Question:
I'm currently trying to get the styles to load for my index page and am not having any luck. The above illustrates my current file structure. DEBUG = True and I have run collectstatic to no avail. I'm assuming it's all a basic directory mapping issue, but can't seem to figure it out. Thanks in advance.
# settings
'''
STATIC_URL = '/static/'
STATIC_ROOT = os.path.join(BASE_DIR, 'static')
'''
# URLS
'''
from django.conf.urls import include, url
from django.contrib import admin
from homepage.views import main_page
from django.conf import settings
from django.conf.urls.static import static
urlpatterns = [
url(r'^$', main_page, name = 'home'),
url(r'^admin/', include(admin.site.urls)),
] + static(settings.STATIC_URL, document_root=settings.STATIC_ROOT)
'''
# html snippet
'''
{% load staticfiles %}
<link href="{% static 'css/style.css' %}" rel="stylesheet">
<link href="{% static 'css/font-awesome.min.css' %}" rel="stylesheet">
<link href="{% static 'css/bootstrap.css' %}" rel="stylesheet">
'''
# ERROR
'''
'static/css/bootstrap.css' could not be found
'''
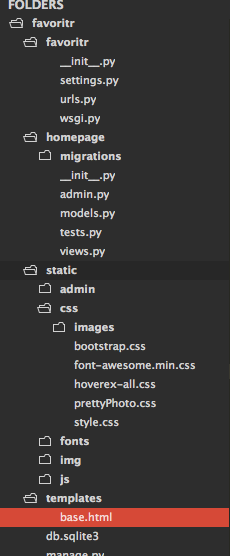
Answer: You're confusing a couple of staticfiles topics.
First, you need to define 'STATICFILES_DIRS' in your . This needs to be different than your 'STATIC_ROOT' (which doesn't need to be set in development with 'DEBUG = True'):
'''
STATICFILES_DIRS = (
os.path.join(BASE_DIR, 'static'),
)
'''
If you want to define 'STATICFILES_ROOT', this needs to be different than the above. The 'STATICFILES_ROOT' is the location where 'collectstatic' will "collect" static files from your 'STATICFILES_DIRS', for production.